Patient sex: M
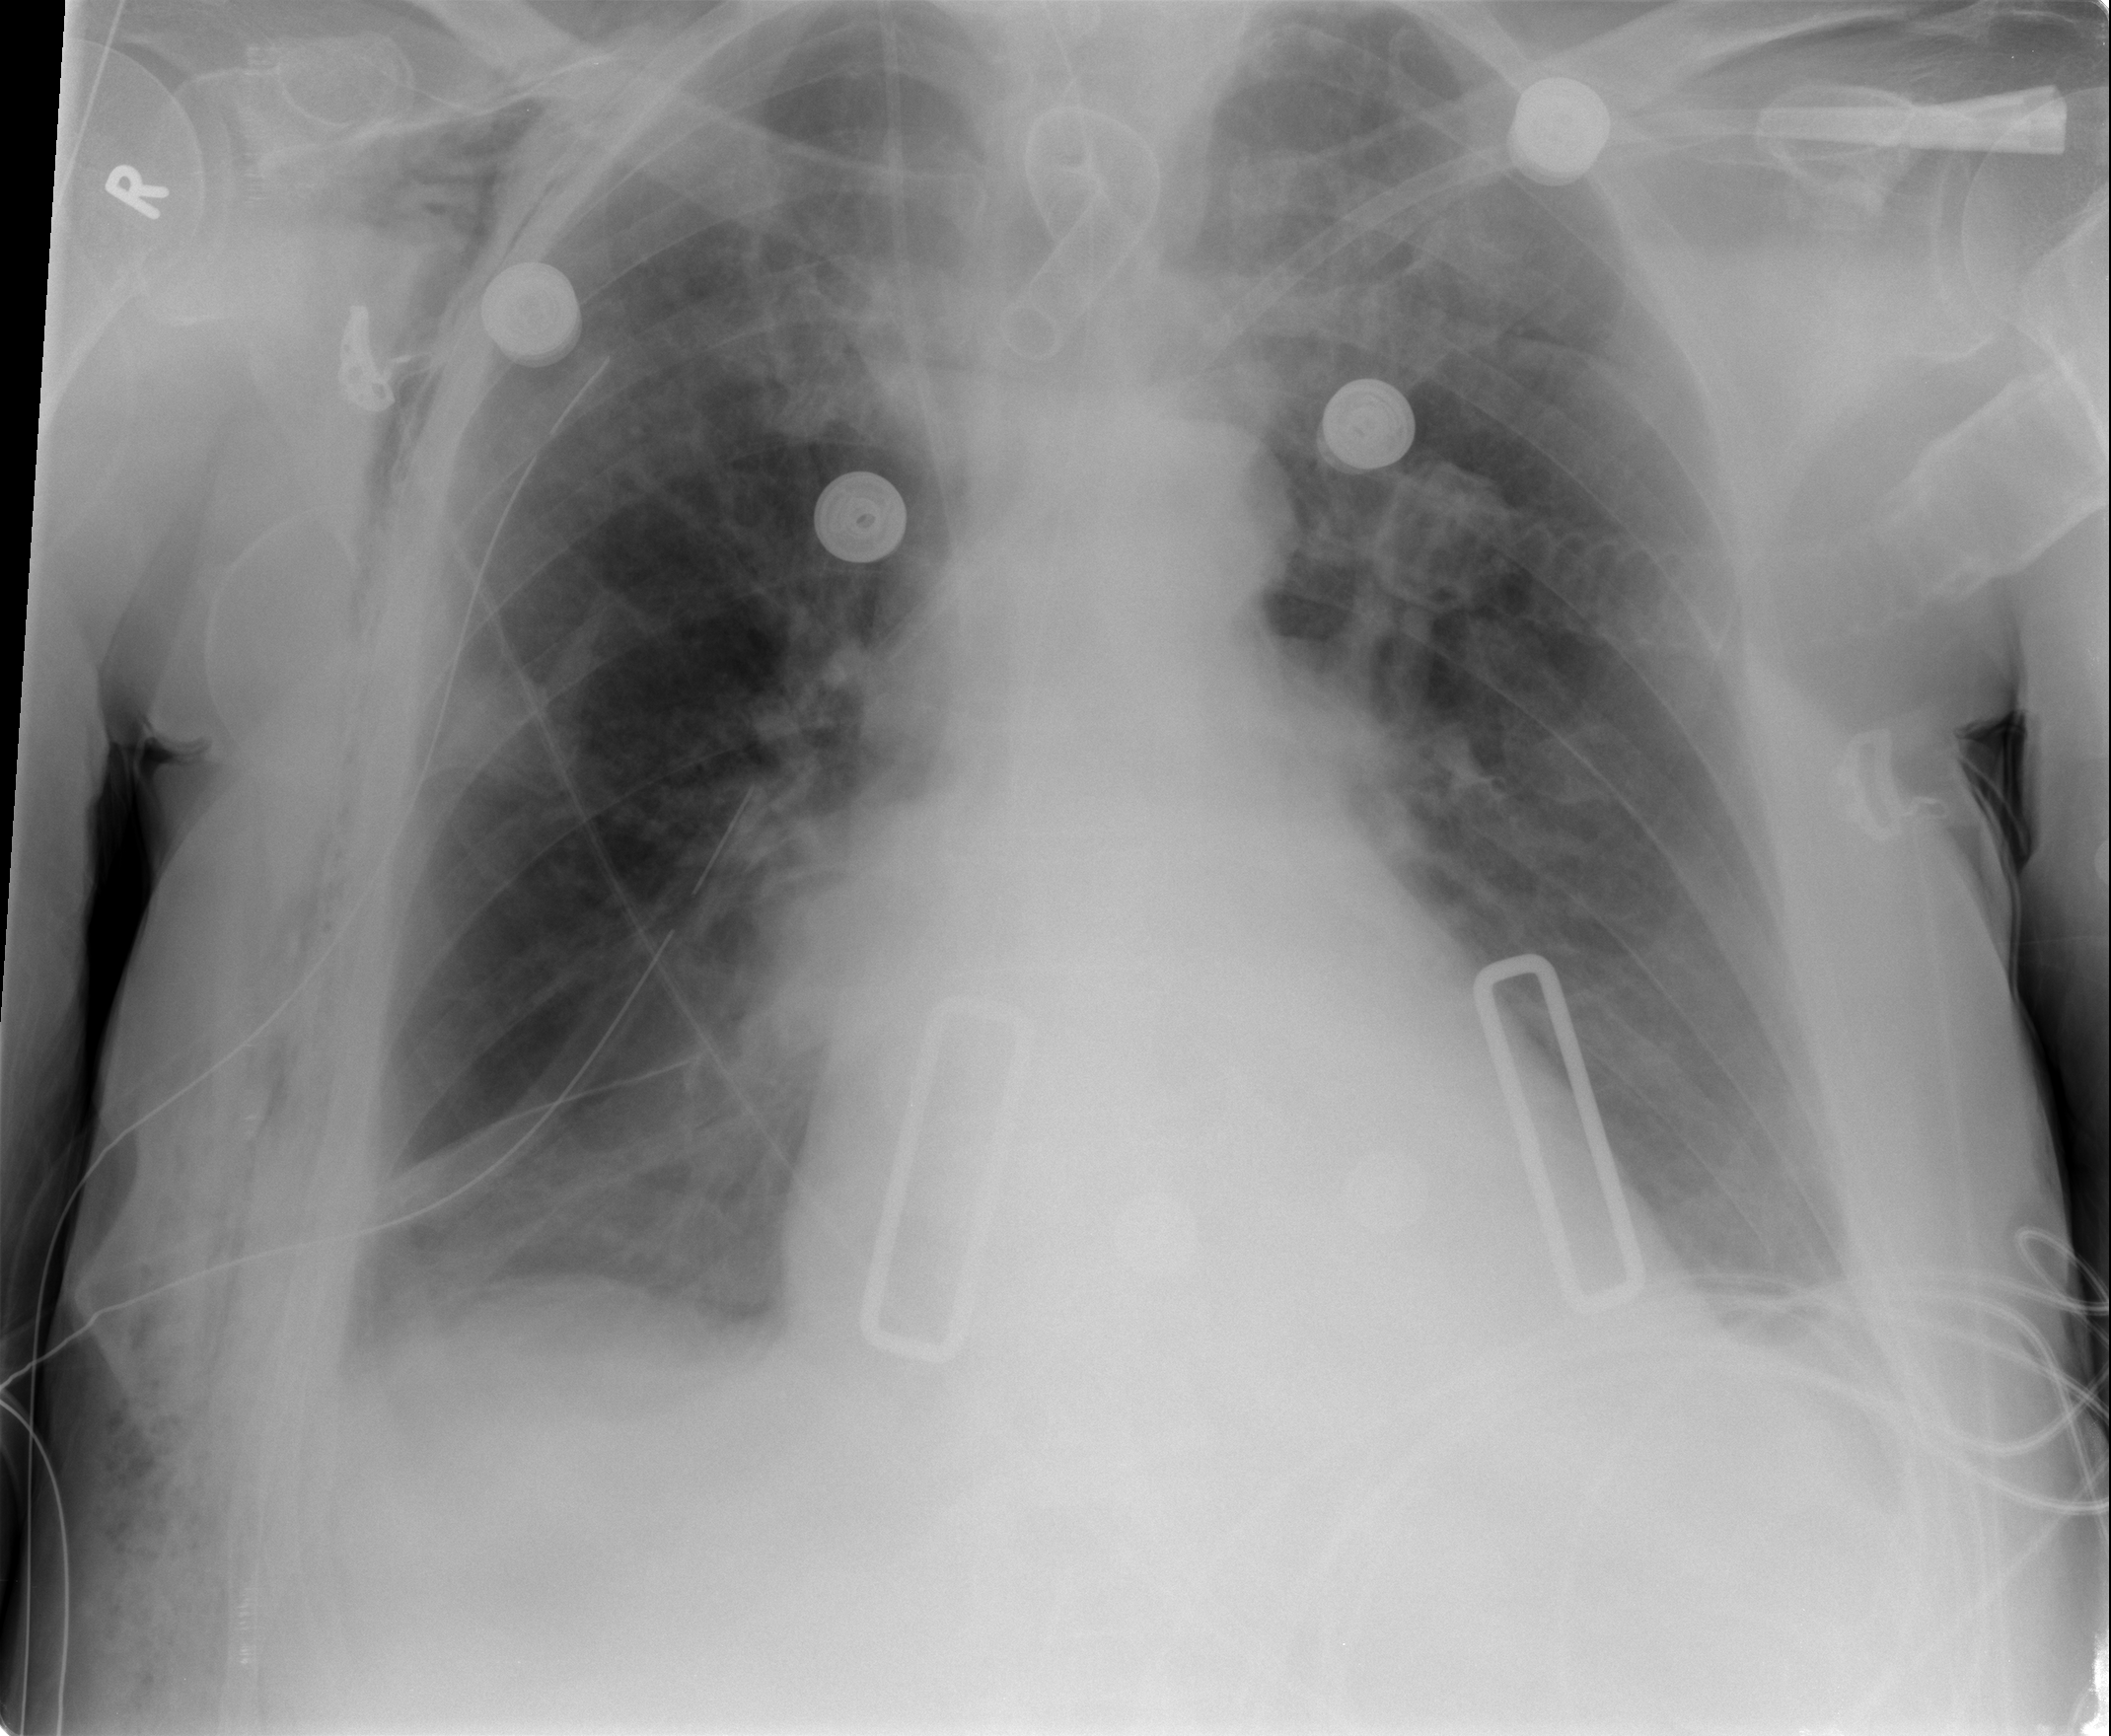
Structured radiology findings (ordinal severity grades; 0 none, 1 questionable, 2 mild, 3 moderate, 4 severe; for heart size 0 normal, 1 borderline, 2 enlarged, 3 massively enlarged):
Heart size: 2
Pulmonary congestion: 2
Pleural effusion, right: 1
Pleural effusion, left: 1
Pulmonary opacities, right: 1
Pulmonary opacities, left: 1
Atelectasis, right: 2
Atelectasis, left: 2